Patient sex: M
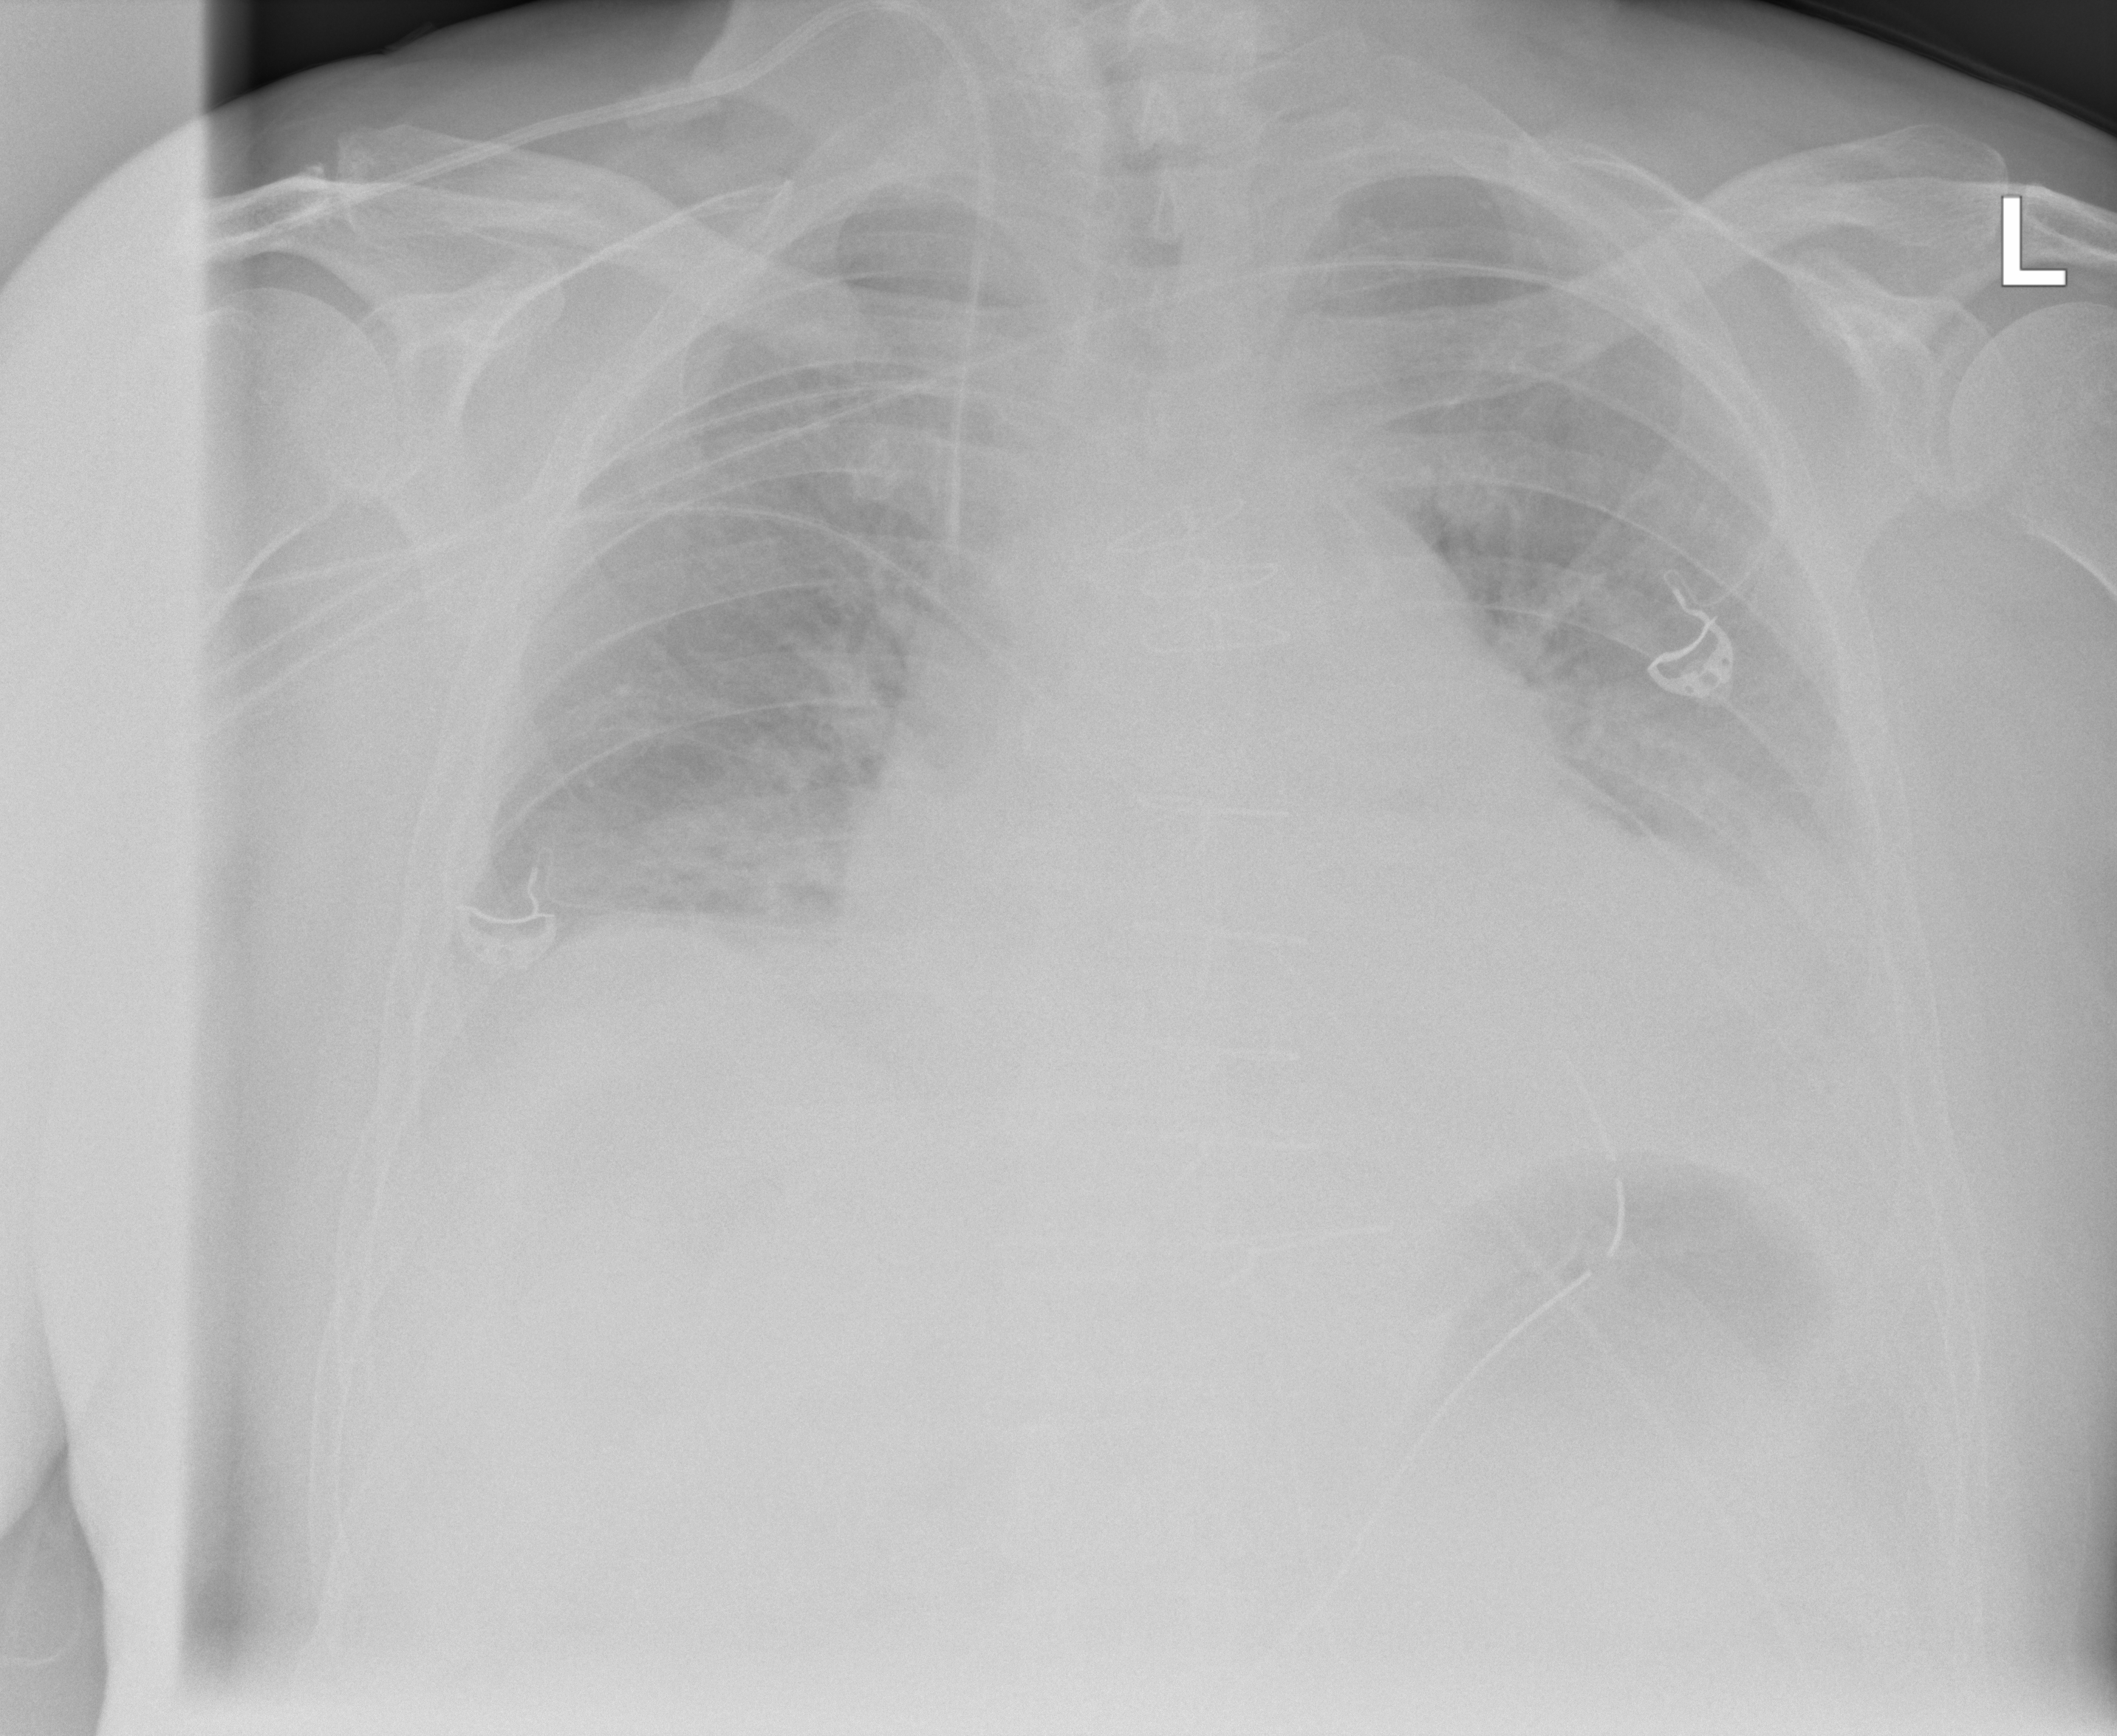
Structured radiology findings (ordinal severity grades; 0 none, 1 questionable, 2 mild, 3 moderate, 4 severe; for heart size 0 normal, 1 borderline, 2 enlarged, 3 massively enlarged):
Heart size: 2
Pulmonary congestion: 3
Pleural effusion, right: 2
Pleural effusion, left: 3
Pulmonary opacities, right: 2
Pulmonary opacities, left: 2
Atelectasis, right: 2
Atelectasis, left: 3